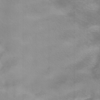
Label: not_dusty